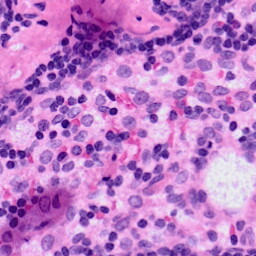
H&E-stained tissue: LymphNode